Aerial crown-view tile of a tropical tree (Barro Colorado Island, Panama), acquired 20241216:
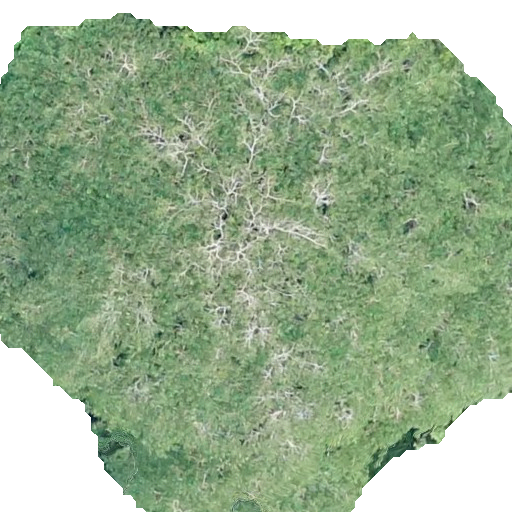
Species: Hura crepitans
GBIF accepted scientific name: Hura crepitans
Crown area: 340.157 m²